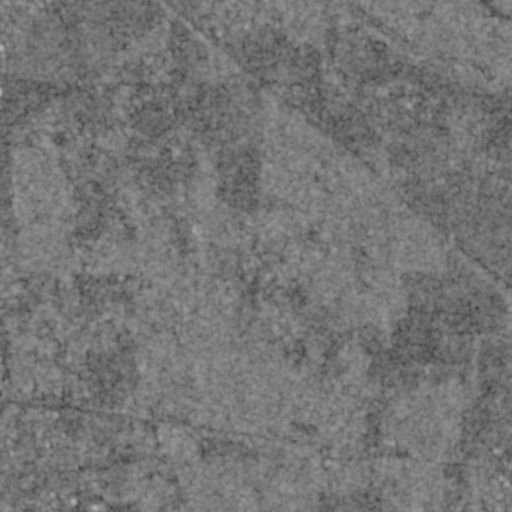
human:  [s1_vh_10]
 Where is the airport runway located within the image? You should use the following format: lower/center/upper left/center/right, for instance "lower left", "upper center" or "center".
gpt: The airport runway is located in the upper left of the image.
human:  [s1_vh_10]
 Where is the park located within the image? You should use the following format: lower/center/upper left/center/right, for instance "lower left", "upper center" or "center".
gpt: The park is located in the upper left of the image.
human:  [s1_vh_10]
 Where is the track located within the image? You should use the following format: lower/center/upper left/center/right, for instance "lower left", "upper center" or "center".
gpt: The track is located in the lower left of the image.
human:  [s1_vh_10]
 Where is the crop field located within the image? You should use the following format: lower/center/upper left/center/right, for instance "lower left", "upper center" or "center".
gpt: There is no crop field in the image.

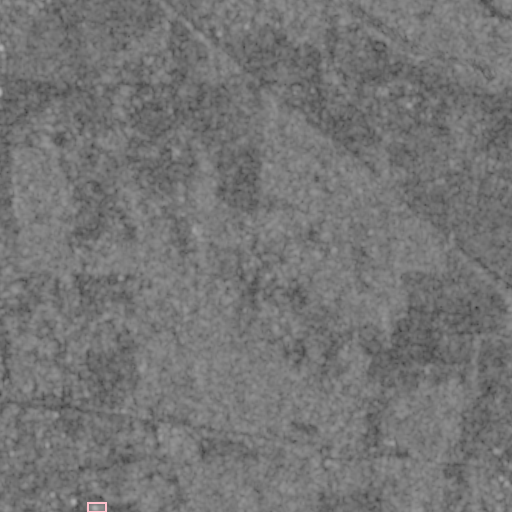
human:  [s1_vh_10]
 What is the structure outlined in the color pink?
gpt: The structure outlined in pink is a building.
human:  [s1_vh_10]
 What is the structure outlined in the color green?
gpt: There is no green outline.